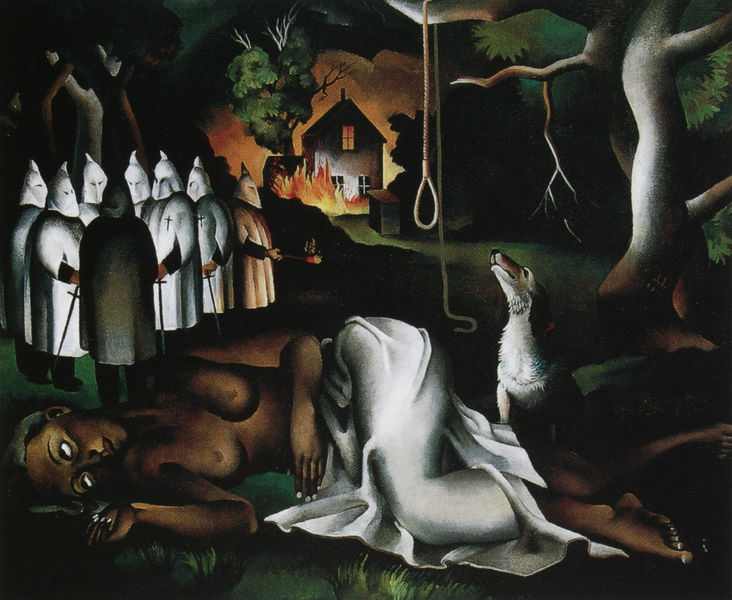
Titel: American Justice (White Justice)
Künstler: Joe Jones
Standort: Chicago (Illinois)
Institution: Privatsammlung
Schlagwörter: akt, baum, dunkel, feuer, fuß, gruppe, himmel, körper, mann, nackt, schatten, umhang, weiß, wolf, bäume, frauen, grün, menschen, äste, brust, busen, frau, hell, kleider, licht, männer, nacht, schwarz, gebäude, gras, haus, hund, rot, tier, wiese, menge, rock, anzug, anzüge, kappe, kappen, arm, arme, hinrichtung, kleidung, leiche, mensch, mord, tod, tot, ast, baumstamm, gräser, weide, sonne, wiesen, dunkelheit, mantel, stoff, stoffe, strick, personen, person, pflanze, pflanzen, wald, garten, beine, bein, brüste, füße, farben, sonnenlicht, farbe, amerika, brand, tau, bauch, liegend, farbige, neger, schwarze, hängen, helligkeit, kreuz, brennen, flammen, seil, lichtung, blanc, noir, tote, mäntel, fuchs, schwarzer, chien, ermordung, mort, fackel, foret, brennend, grotesk, incendie, verbrechen, faschismus, meurtre, schlinge, galgen, pendaison, kapuzen, farbiger, kkk, negerin, ku klux klan, ku kux klan, kuk kux kaln, maskiert, maskierte, racisme